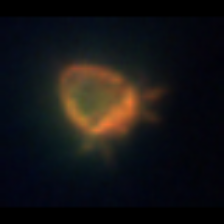
Taxon: Ciliates
Group: Other